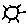
Label: sun